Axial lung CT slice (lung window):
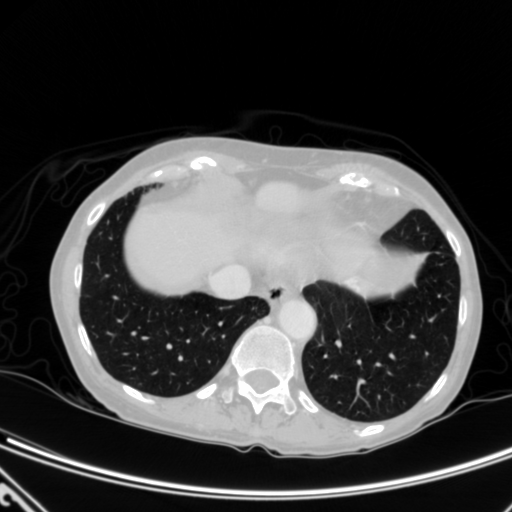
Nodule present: no